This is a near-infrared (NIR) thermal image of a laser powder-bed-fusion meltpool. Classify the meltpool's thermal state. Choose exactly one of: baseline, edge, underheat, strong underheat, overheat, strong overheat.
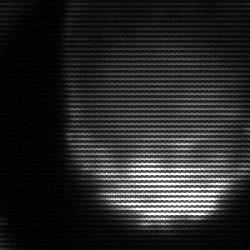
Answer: edge